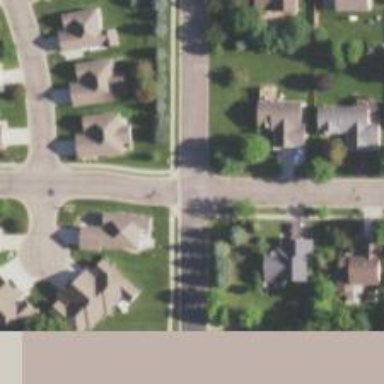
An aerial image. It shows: Residential road with sidewalk on the left side.